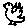
Label: bird